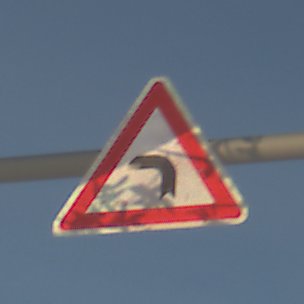
Verkehrszeichen: KurveLinks
Umgebung: Outdoor, Suburban
Tageszeit: MorningAfternoon
Wetter: PartlyCloudy
Licht: Natural
Jahreszeit: NotSpecified
Kontrast: HighContrast